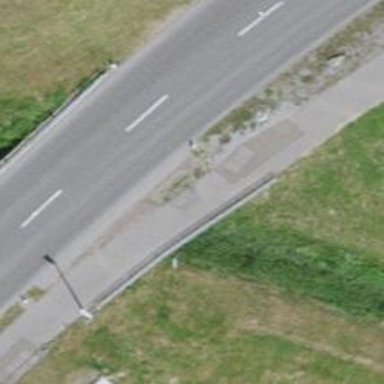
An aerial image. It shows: Bridge over cycleway.